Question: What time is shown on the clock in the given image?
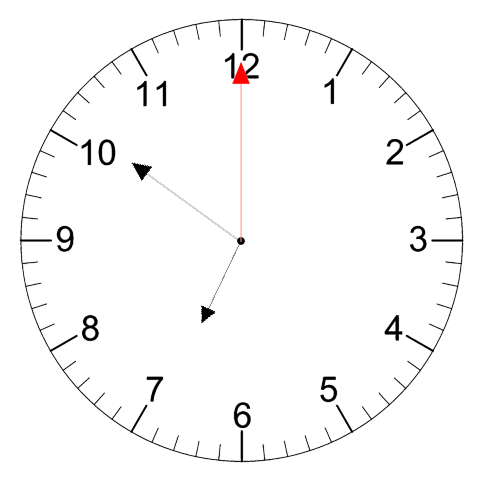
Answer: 06:51:00